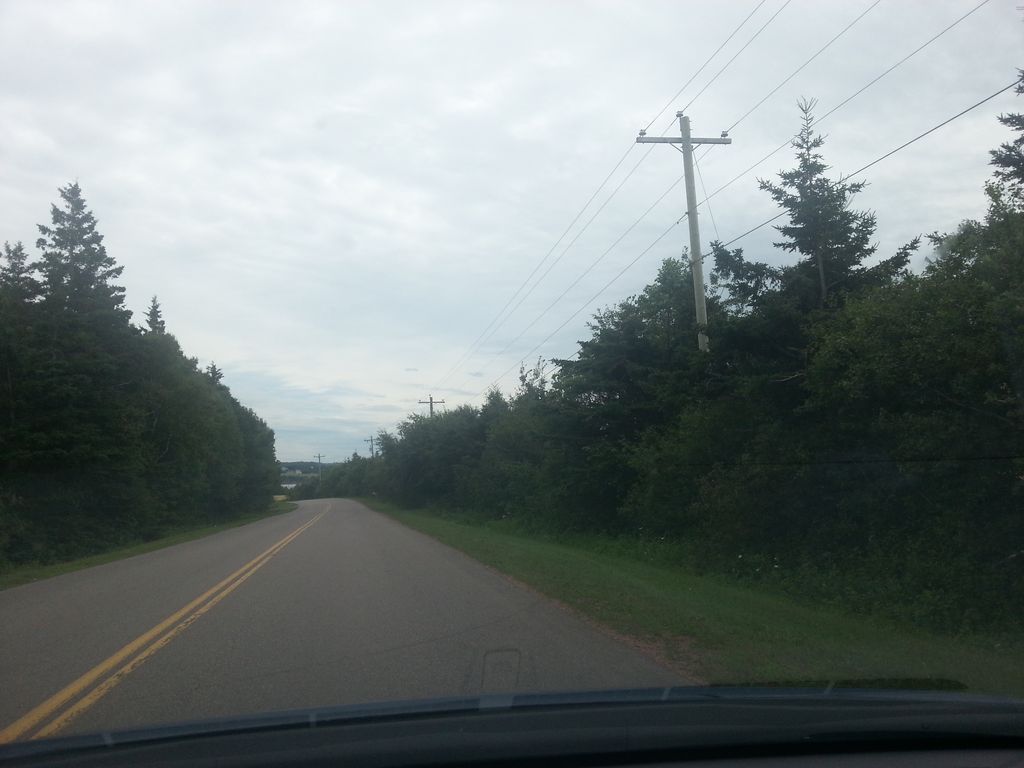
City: charlottetown